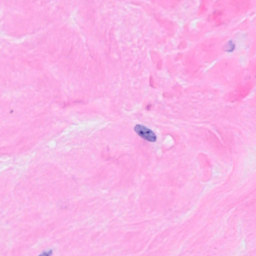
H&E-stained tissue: Breast